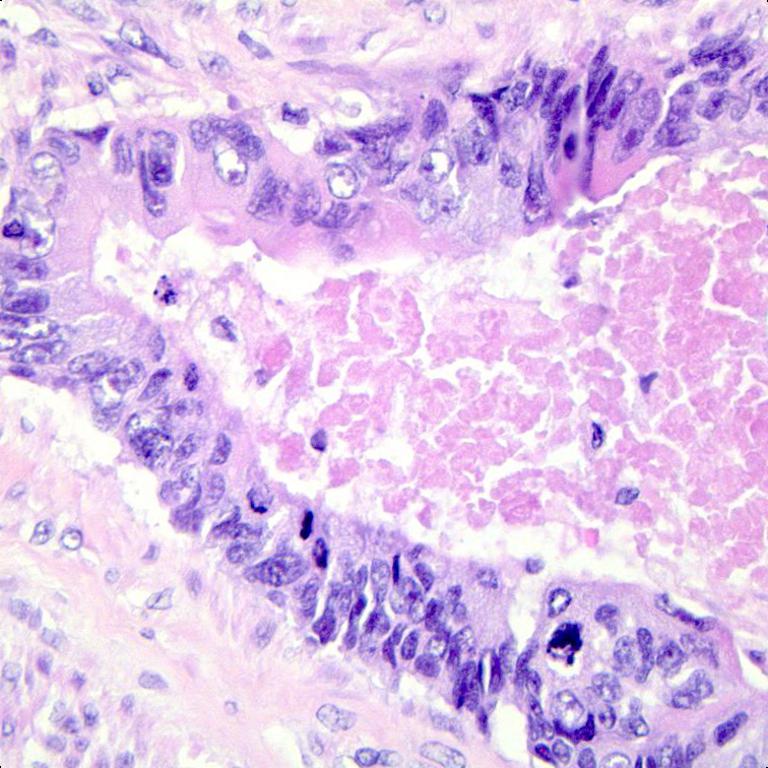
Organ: colon
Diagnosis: adenocarcinomas